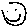
Label: smiley face